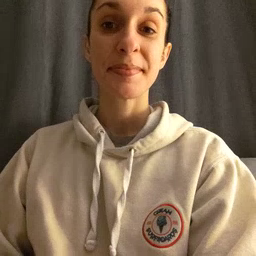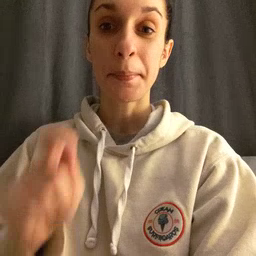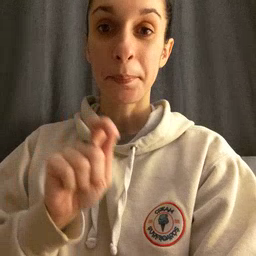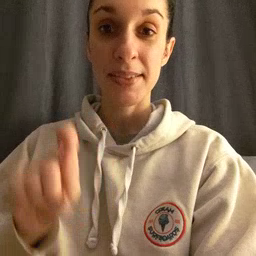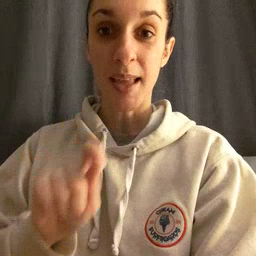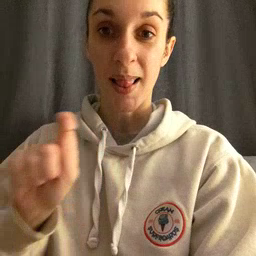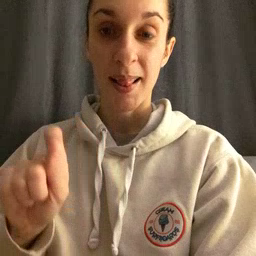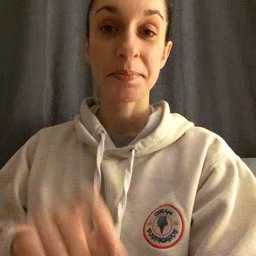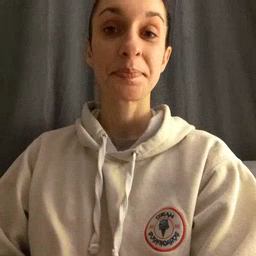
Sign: pencil